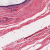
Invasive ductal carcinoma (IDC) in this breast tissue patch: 0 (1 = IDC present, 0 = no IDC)